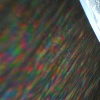
Label: sunburn